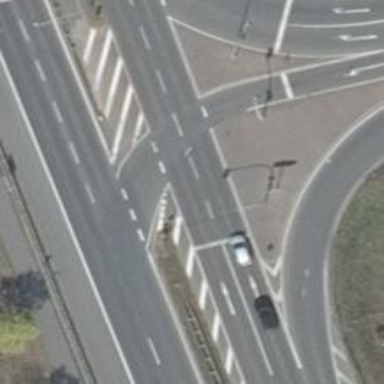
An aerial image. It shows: Road with traffic signals.